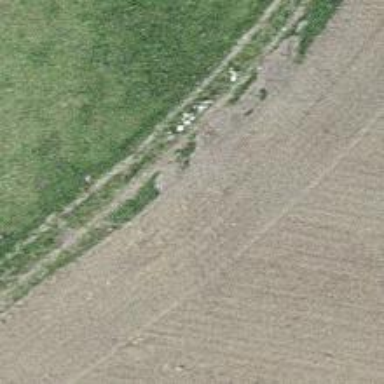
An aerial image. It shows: Grassy track.